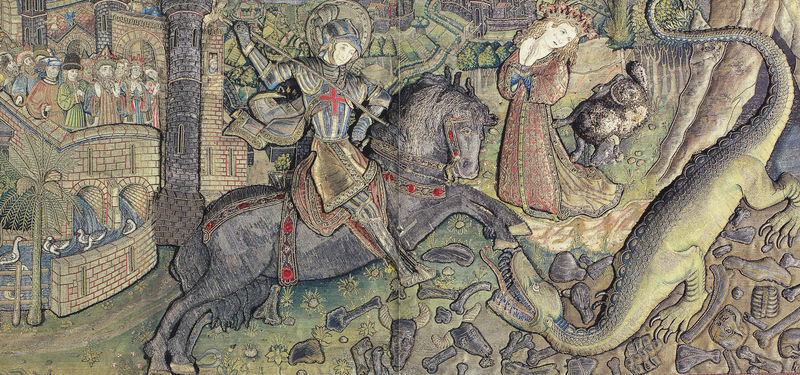
Titel: Wandteppich mit Darstellung des Hl. Georg
Künstler: Antoni Sadurni
Institution: Barcelona, Palau de la Generalitat, Capella de Sant Jordi (Kapelle des Hl. Georg)
Schlagwörter: mann, menschen, stadt, frau, schloss, tier, teppich, tod, bach, vögel, krone, prinzessin, pferd, reiter, turm, zuschauer, mauer, hof, enten, schlacht, knochen, blut, burg, schwert, soldat, bürger, ritter, rüstung, heiligenschein, zähne, mauern, mittelalter, märchen, echse, krokodil, heiliger, heilig, ungeheuer, drachen, drache, drachentöter, georg, monster, retter, bestie, erlegen, hl. georg, sankt georg, st. georg, königstochter, der heilige georg